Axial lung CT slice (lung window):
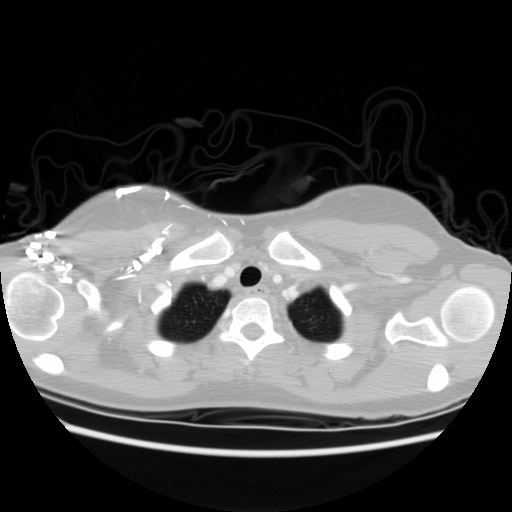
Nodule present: no